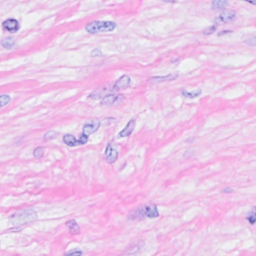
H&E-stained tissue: Breast